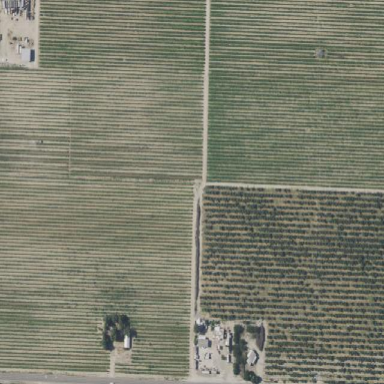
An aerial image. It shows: Vineyard growing grapes.